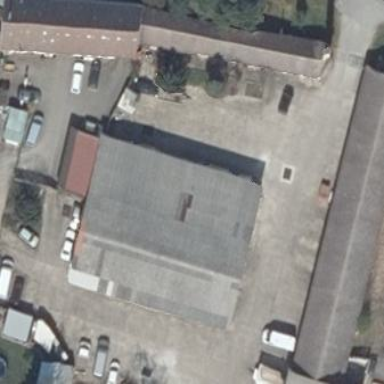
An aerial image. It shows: Industrial building.